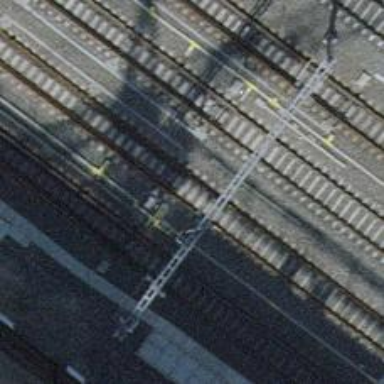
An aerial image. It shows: Single railway track with electrified contact line.